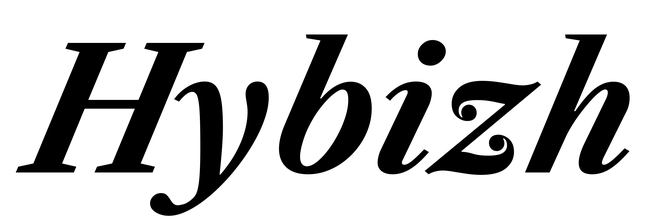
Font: LibreCaslonText-Italic_Bold_Italic